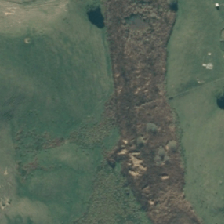
Land cover: herbaceous_freshwater_vege